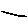
Label: line